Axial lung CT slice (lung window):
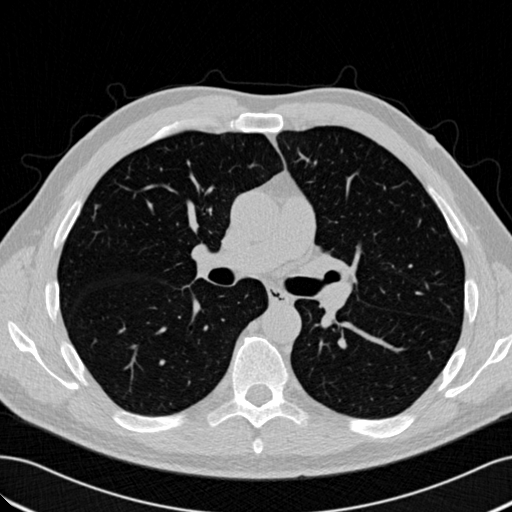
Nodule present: no